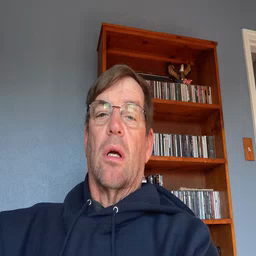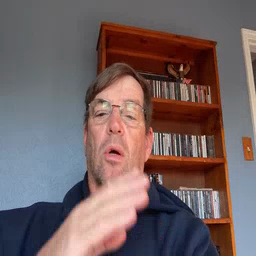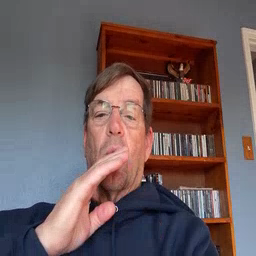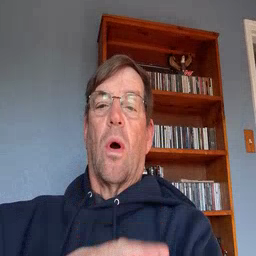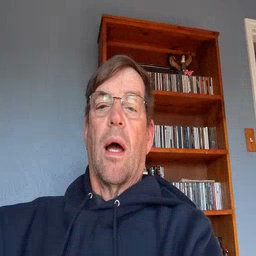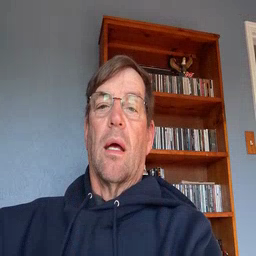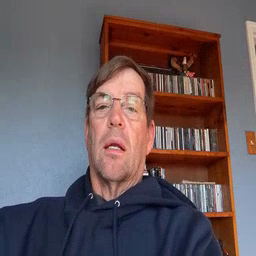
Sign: quiet